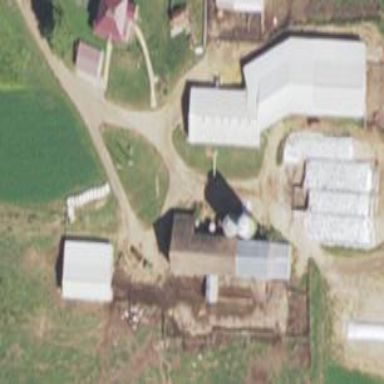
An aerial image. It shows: Silo.